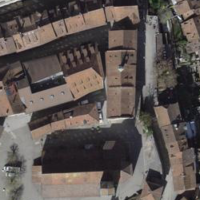
EUNIS habitat code: 54
Species observed at this site:
Asplenium ruta-muraria
Asplenium trichomanes